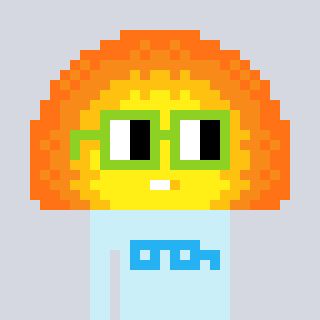
a pixel art character with square light green glasses, a sunset-shaped head and a cold-colored body on a cool background